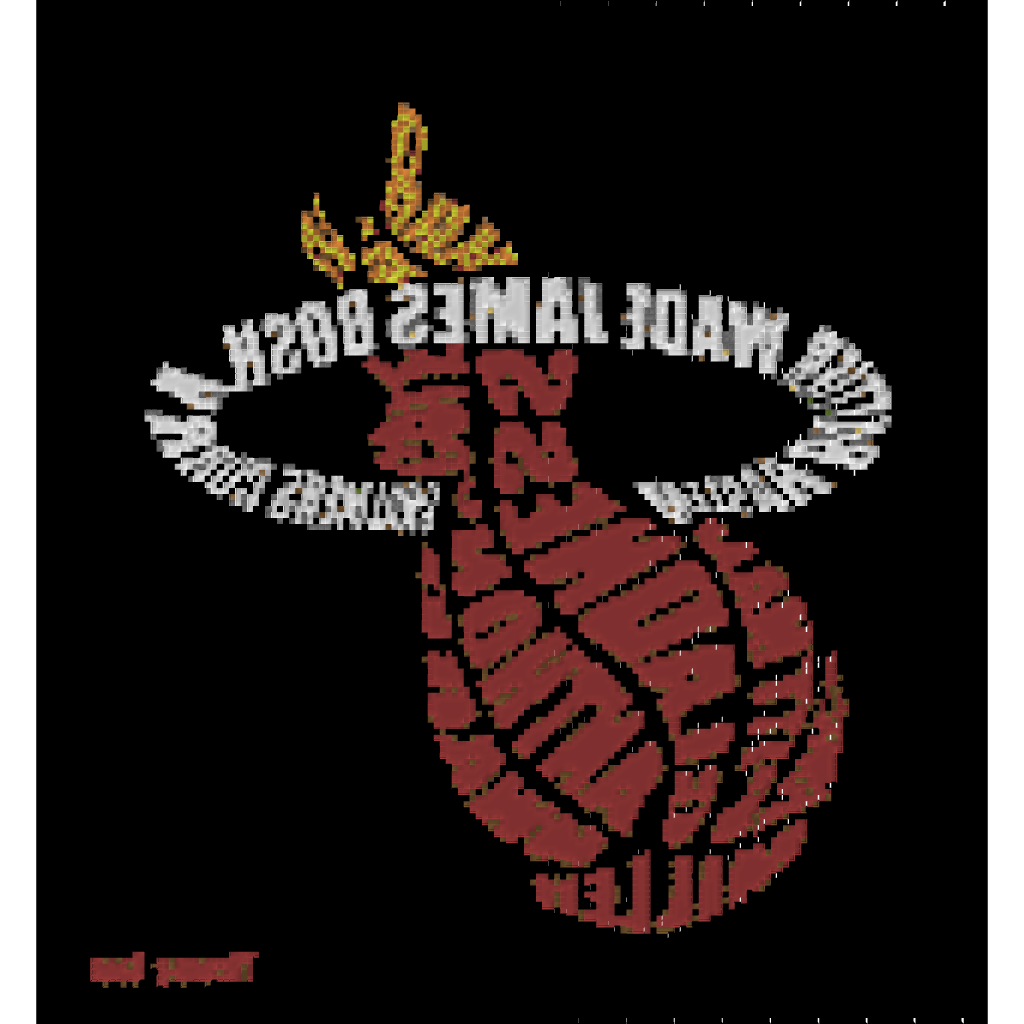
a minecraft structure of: Miami Heat Logo good quality